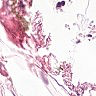
Metastatic tissue present: no